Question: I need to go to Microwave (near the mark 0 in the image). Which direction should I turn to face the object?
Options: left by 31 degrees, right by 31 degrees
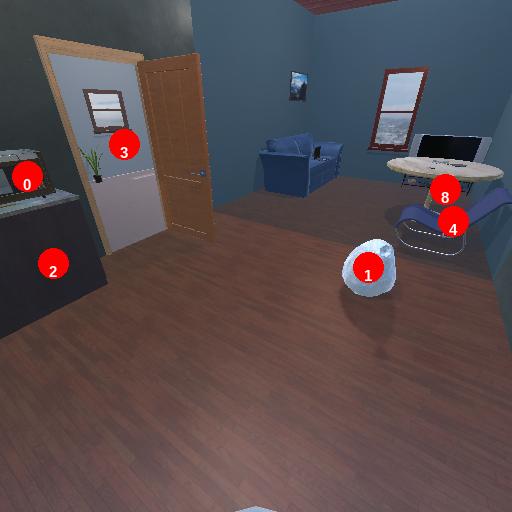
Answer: left by 31 degrees